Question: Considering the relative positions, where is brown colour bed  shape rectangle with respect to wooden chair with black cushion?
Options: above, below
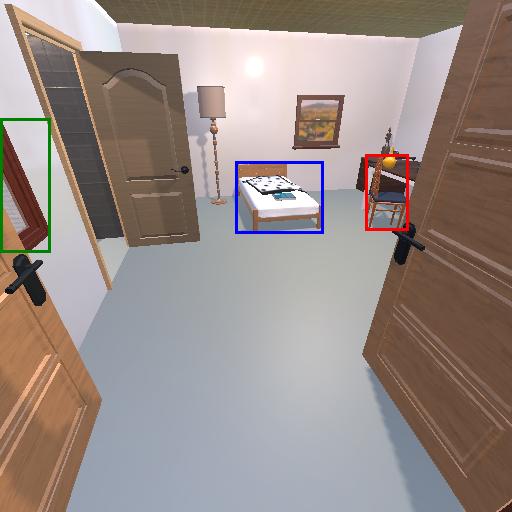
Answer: above